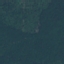
Label: Forest